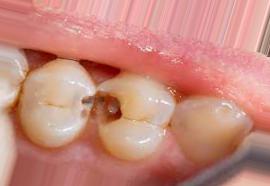
Condition: Caries